Field crop: tomato
Growth stage: 1
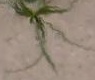
Species: cyperus